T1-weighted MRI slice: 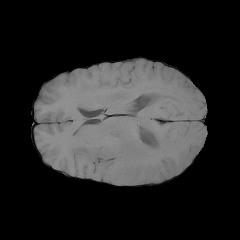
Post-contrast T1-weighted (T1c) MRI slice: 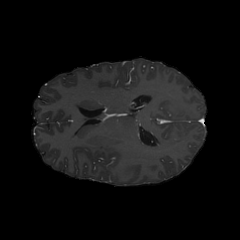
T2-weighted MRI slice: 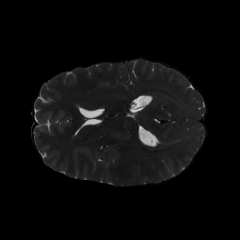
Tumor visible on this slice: no